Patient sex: F
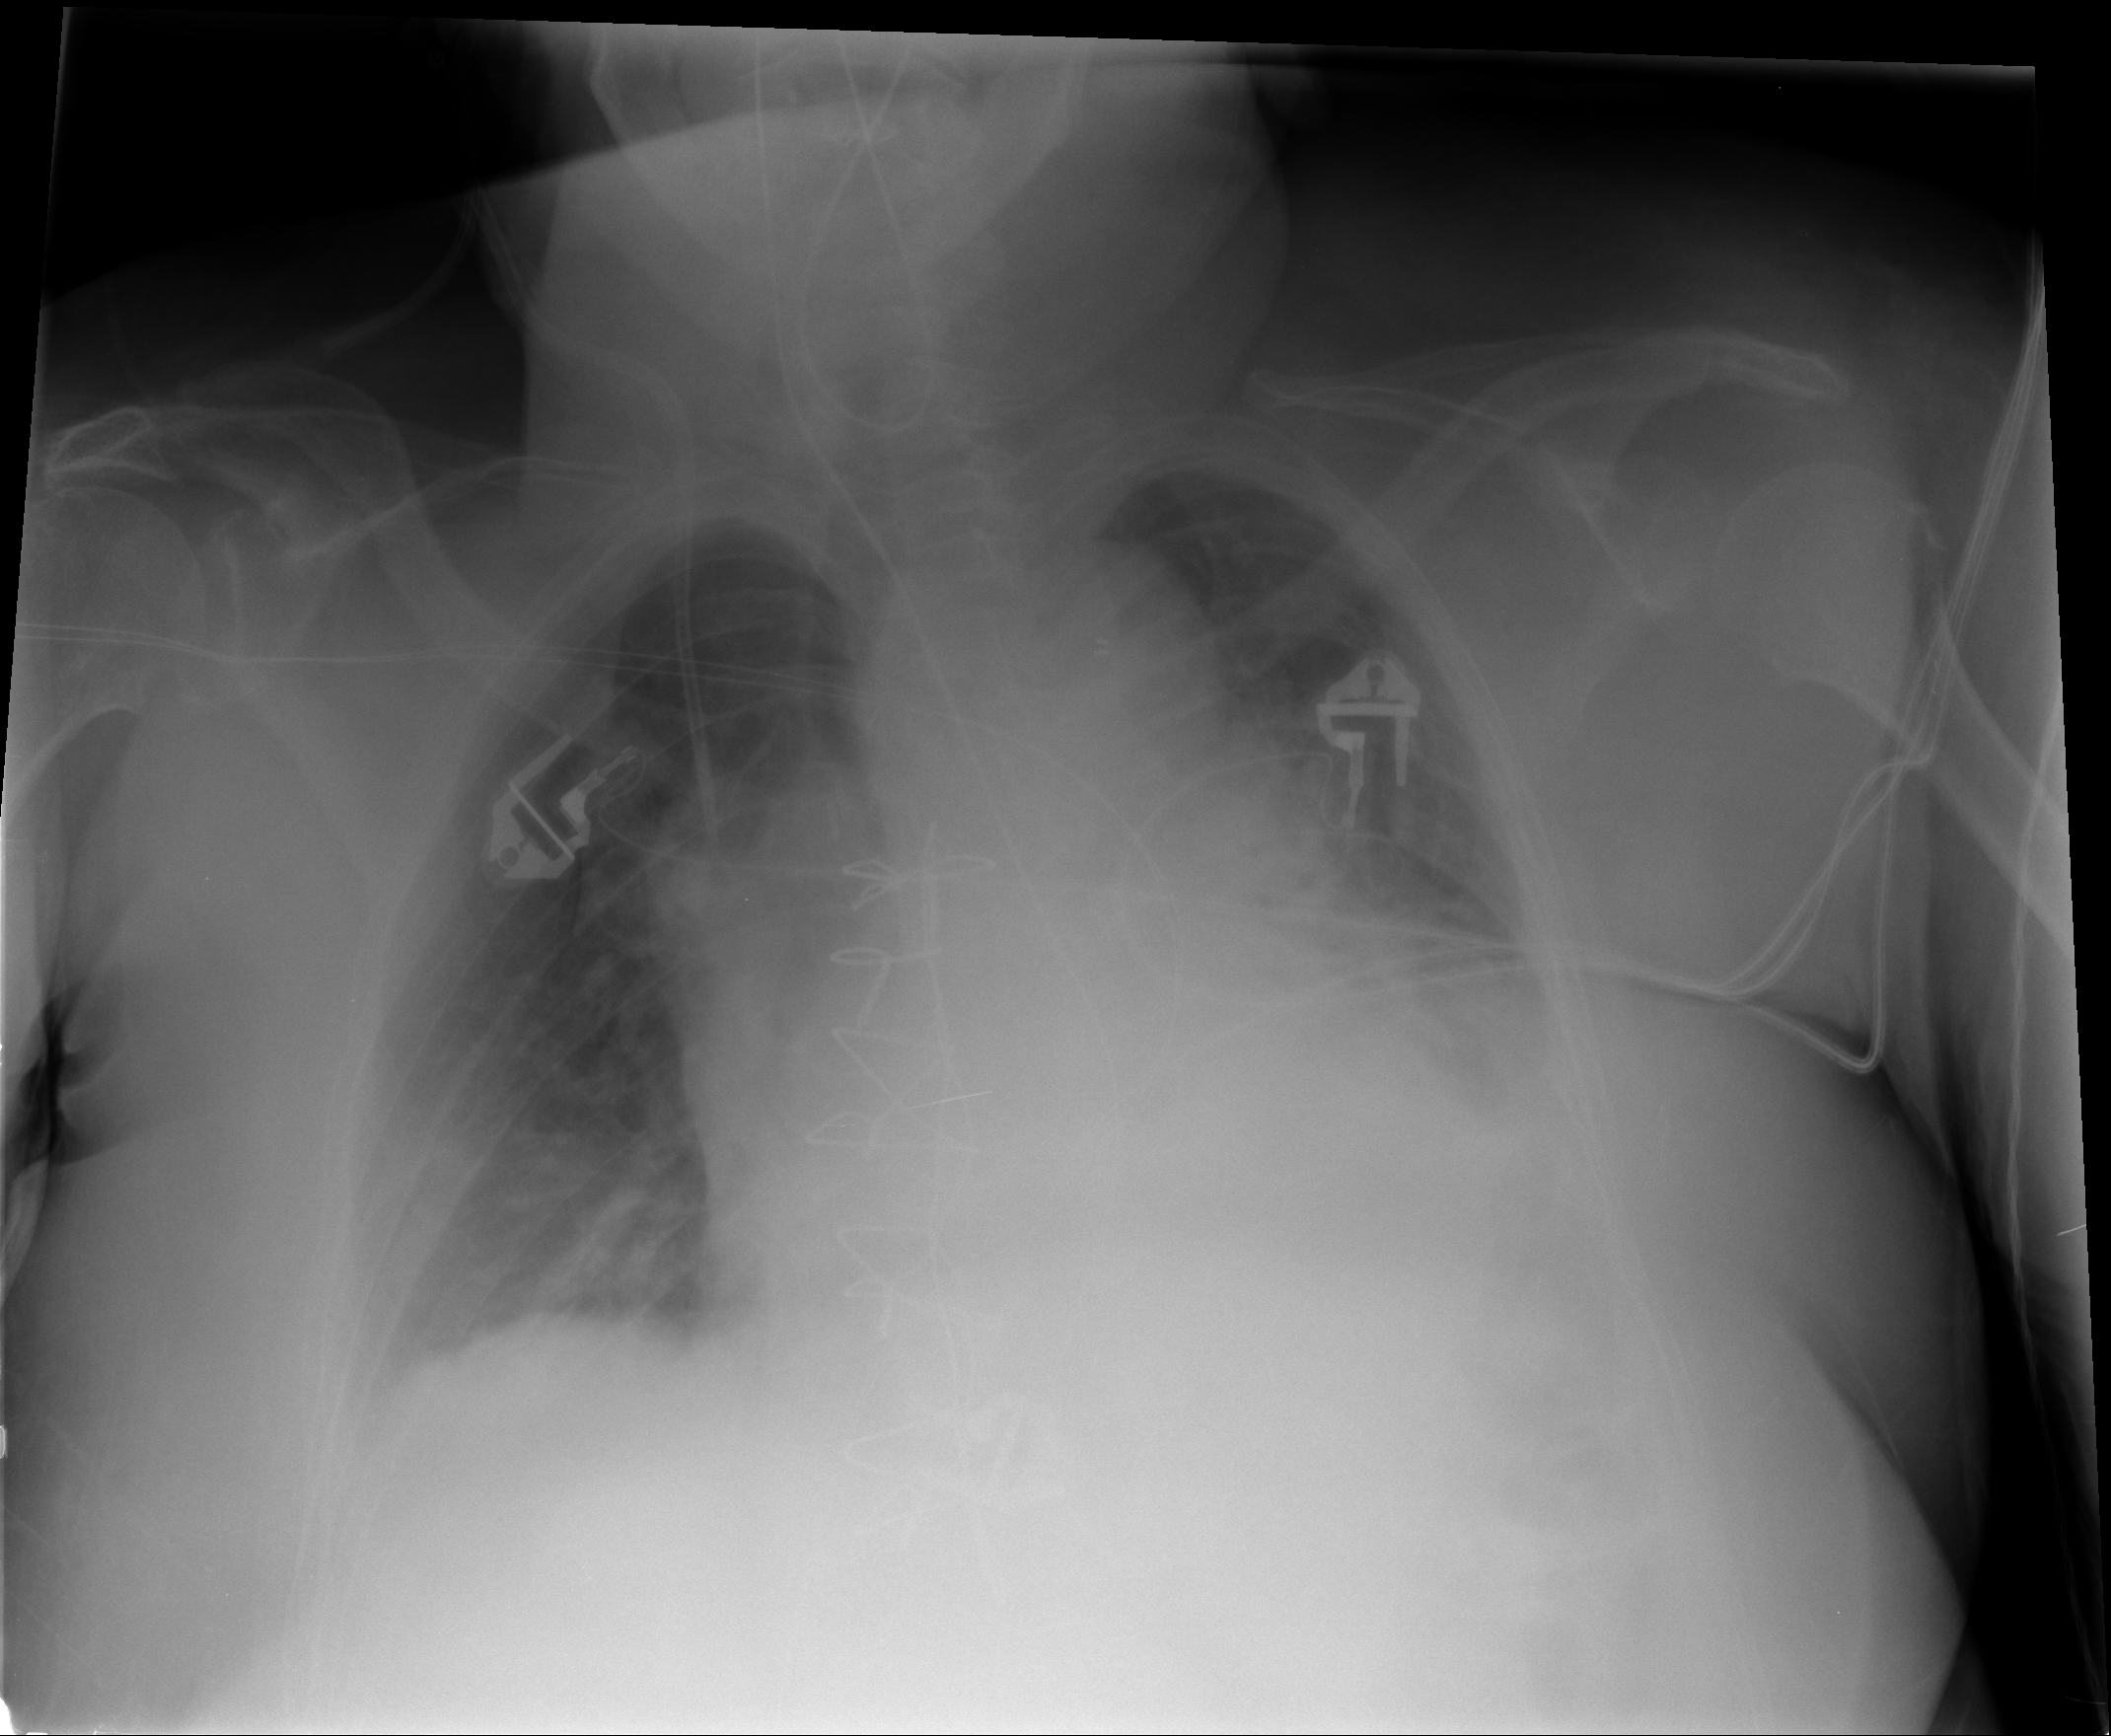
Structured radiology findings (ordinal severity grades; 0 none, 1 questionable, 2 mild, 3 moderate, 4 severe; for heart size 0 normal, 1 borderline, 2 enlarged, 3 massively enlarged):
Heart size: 2
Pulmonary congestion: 1
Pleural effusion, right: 1
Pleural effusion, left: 2
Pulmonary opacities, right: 0
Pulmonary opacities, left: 1
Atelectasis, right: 2
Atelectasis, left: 2